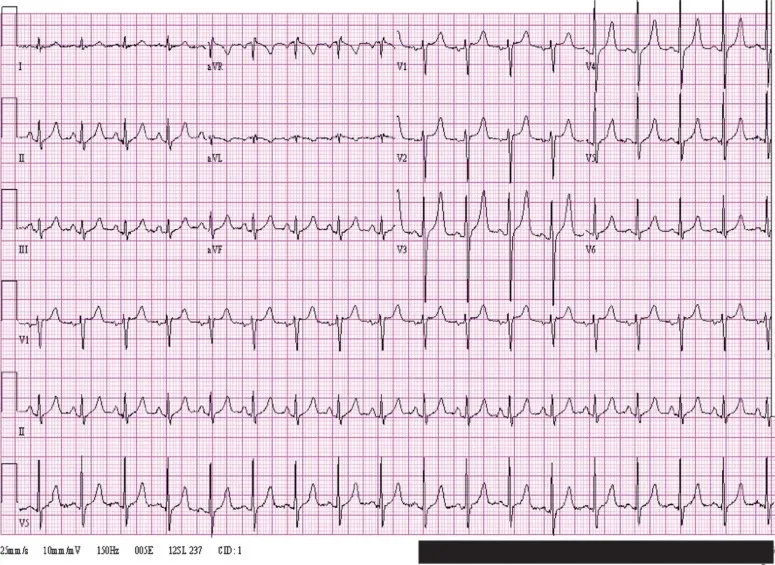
Electrocardiogram while potassium was 5.9 demonstrating narrowing of the QRS and less peaked T waves.
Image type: electrography (ekg)